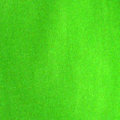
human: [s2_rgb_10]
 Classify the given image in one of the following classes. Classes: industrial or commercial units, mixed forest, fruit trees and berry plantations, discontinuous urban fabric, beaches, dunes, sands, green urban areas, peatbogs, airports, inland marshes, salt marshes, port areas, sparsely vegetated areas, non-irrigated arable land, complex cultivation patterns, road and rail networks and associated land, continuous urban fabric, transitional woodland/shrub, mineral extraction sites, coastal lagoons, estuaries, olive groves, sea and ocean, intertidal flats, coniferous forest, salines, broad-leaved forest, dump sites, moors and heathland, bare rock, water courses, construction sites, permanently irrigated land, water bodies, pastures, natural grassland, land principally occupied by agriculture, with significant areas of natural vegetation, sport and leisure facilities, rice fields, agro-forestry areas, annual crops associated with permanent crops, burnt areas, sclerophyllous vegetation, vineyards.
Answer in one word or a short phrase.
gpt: coastal lagoons